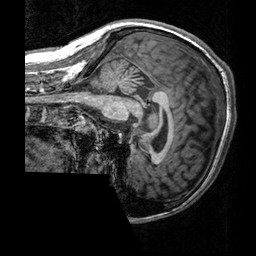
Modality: T1w
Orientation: sagittal
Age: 35
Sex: male
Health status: healthy
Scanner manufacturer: siemens
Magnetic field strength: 3 T
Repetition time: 2.3 s
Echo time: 0.00303 s